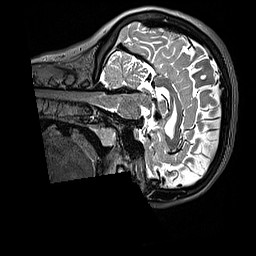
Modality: T2w
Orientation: sagittal
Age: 25
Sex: female
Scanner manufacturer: siemens
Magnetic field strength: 3 T
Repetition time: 3.2 s
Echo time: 0.408 s